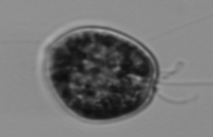
Label: Prorocentrum